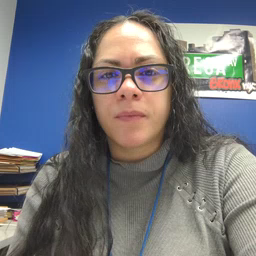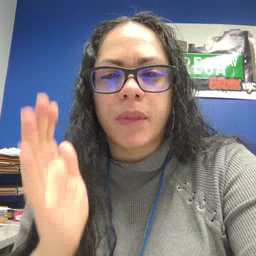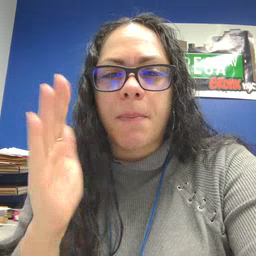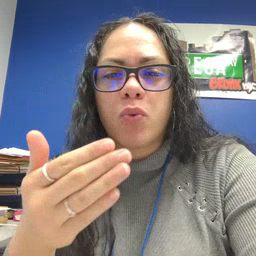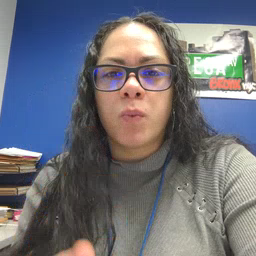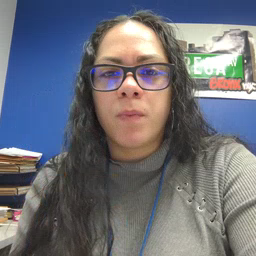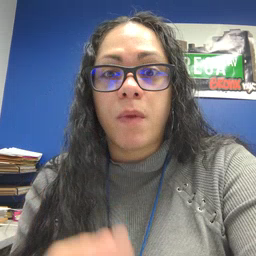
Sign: bedroom